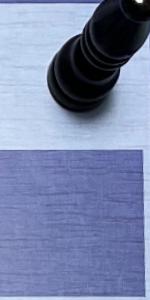
Label: Empty